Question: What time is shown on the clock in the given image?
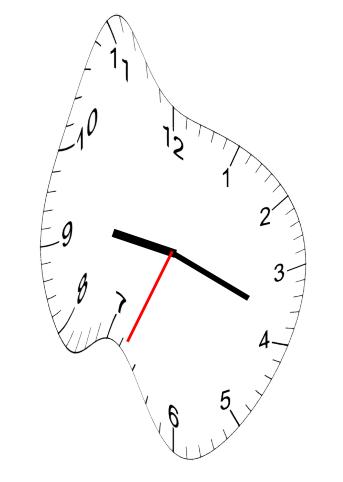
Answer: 09:18:34